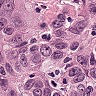
Metastatic tissue present: yes